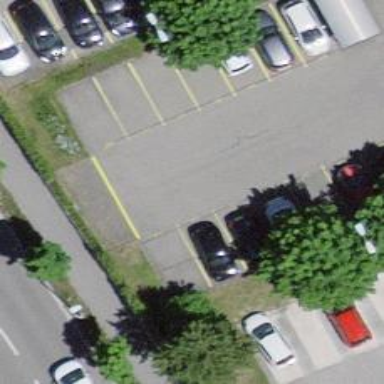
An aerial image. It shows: Asphalt parking aisle road for service vehicles.